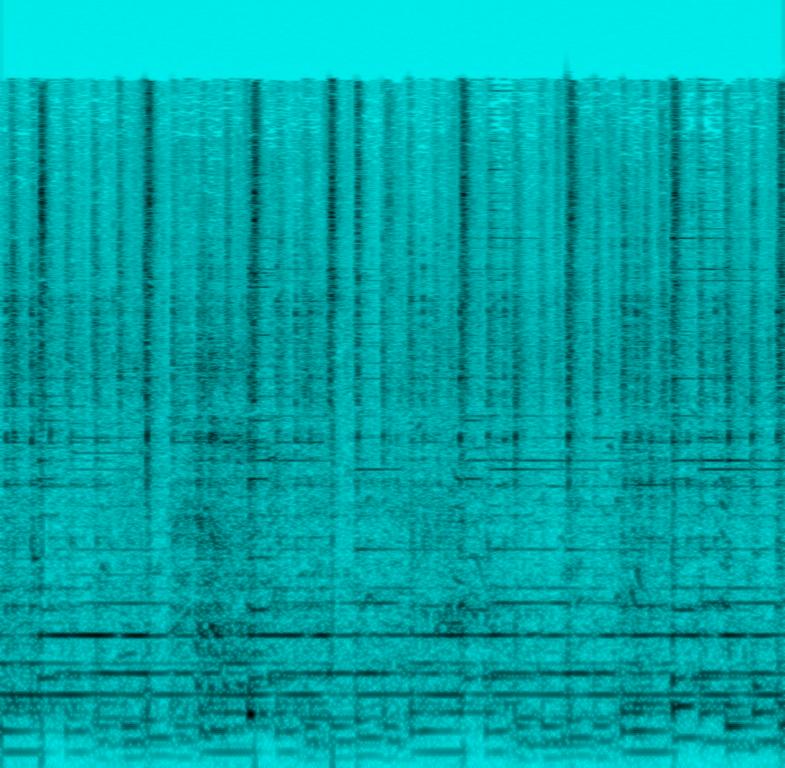
A male singer raises this passionate melody. The song is medium tempo with an acoustic guitar accompaniment, groovy bass line and a subtle drumming rhythm. The song is passionate and relaxing. The song is played live and has poor audio quality.